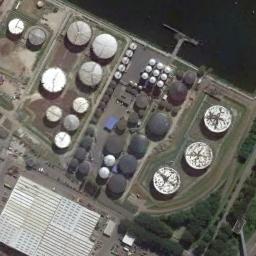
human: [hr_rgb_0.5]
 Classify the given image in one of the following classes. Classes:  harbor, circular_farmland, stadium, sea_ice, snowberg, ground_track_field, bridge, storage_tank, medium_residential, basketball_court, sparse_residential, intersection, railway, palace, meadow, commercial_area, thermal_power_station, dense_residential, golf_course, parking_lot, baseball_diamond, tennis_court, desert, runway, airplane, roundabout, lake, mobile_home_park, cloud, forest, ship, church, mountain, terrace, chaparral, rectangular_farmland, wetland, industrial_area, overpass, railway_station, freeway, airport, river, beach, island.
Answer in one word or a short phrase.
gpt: storage_tank